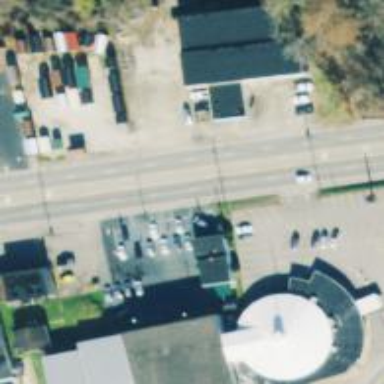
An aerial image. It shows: Car rental facility.